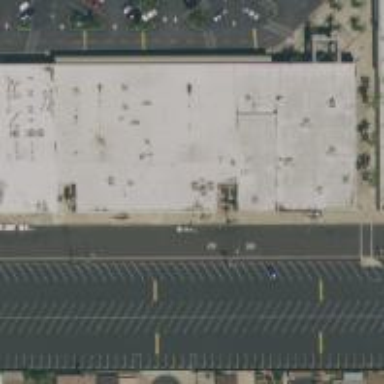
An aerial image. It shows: Retail building.